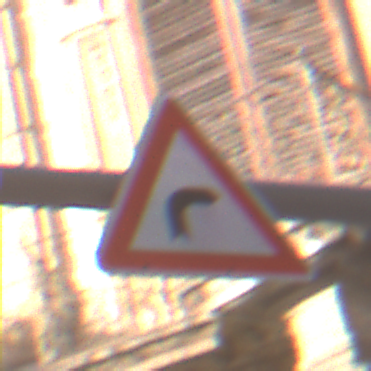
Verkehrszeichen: KurveRechts
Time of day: MorningAfternoon
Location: Outdoor (Urban)
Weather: PartlyCloudy
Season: NotSpecified
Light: Natural